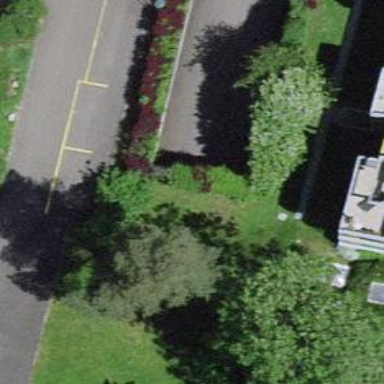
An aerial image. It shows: Parking area.